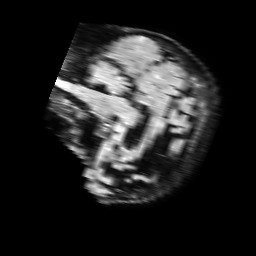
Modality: FLAIR
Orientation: sagittal
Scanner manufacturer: philips
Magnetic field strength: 1.5 T
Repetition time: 6 s
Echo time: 0.104 s